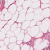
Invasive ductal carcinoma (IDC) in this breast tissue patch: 0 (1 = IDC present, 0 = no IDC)